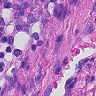
Metastatic tissue present: no